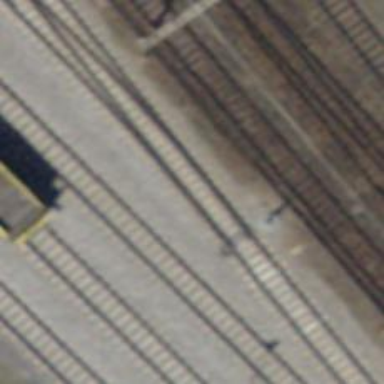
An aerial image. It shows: Railway switch.